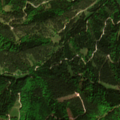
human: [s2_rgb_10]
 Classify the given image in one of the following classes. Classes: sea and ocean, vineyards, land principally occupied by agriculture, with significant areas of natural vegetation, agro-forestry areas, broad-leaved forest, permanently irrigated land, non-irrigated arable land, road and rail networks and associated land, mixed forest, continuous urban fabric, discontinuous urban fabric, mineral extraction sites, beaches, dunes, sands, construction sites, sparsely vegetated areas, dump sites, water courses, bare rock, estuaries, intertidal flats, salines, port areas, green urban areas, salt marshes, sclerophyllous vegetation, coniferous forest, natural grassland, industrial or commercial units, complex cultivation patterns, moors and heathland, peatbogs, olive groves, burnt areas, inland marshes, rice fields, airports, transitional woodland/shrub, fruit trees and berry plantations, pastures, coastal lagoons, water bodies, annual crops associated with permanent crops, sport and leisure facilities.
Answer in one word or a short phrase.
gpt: coniferous forest, mixed forest